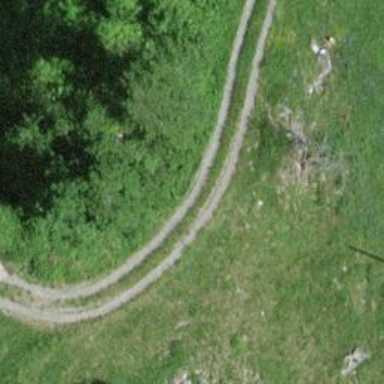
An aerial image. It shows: Track with grade 3 surface.